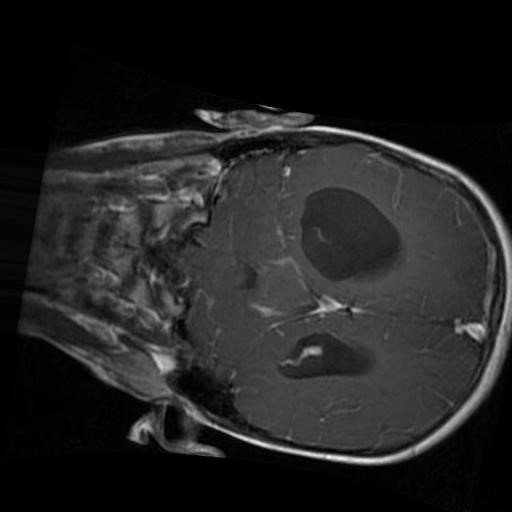
Label: brain_glioma